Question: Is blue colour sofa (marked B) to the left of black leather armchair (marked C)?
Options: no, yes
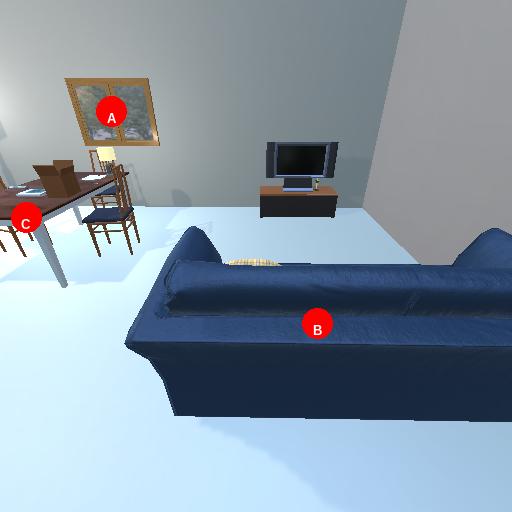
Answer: no